Interaction volume radius: 5 \u00c5
Interaction volume height: 15 \u00c5
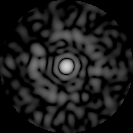
Disorder parameter: 0.795